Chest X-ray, PA view. Patient: 57 years old, sex M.
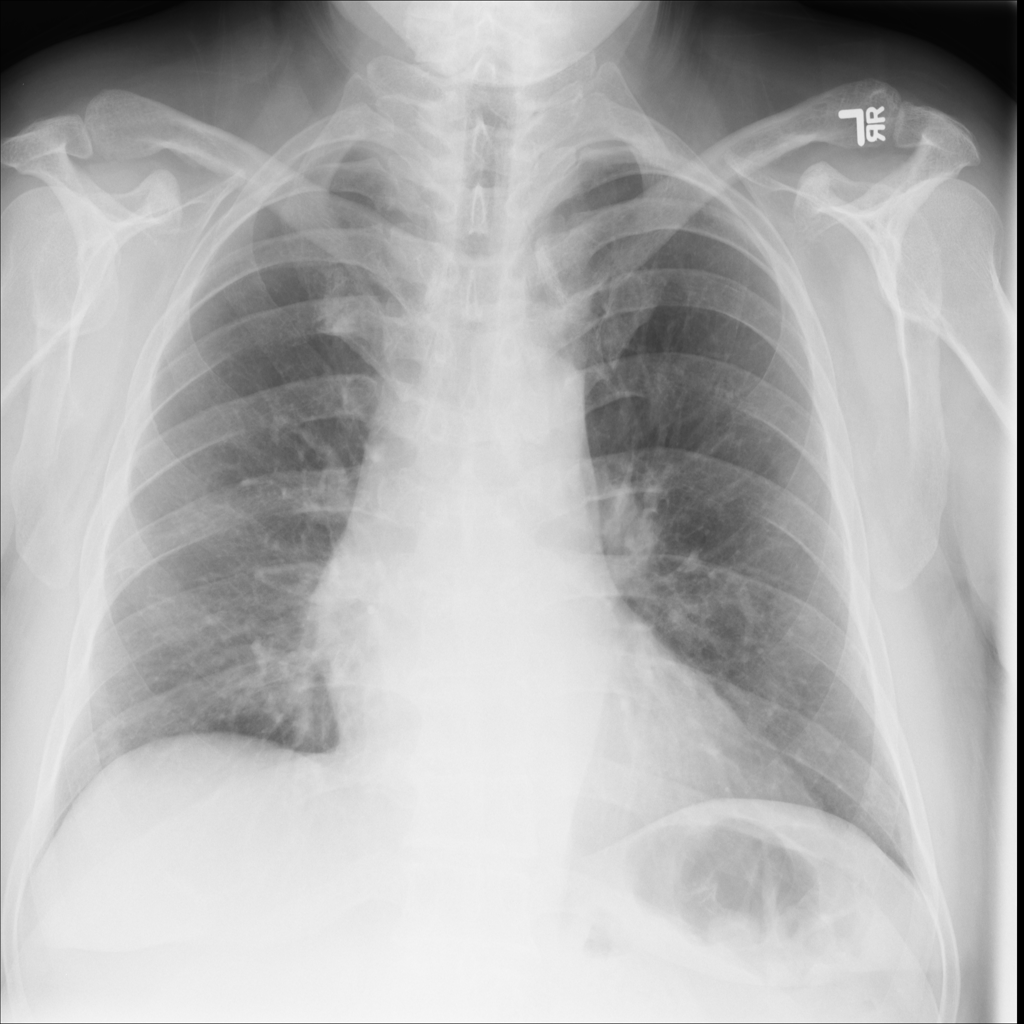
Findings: No Finding